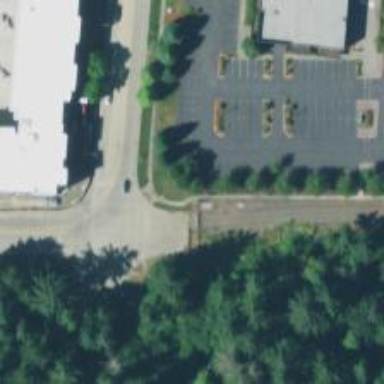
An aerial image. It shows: Residential road with sidewalk on the left side.